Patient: sex M, age 69
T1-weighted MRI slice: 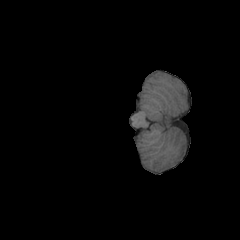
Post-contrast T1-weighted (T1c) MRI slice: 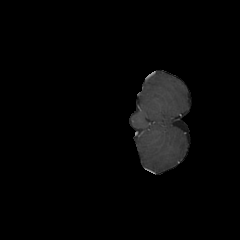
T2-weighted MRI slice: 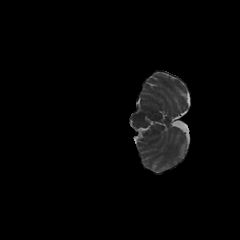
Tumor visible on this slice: no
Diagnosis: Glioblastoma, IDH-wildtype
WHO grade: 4